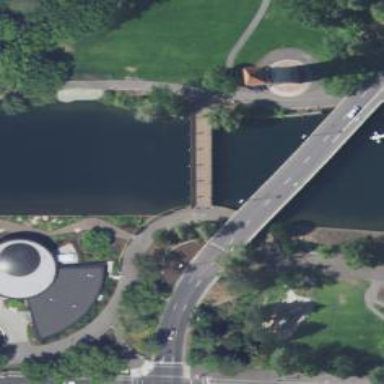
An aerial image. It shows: Footway bridge.